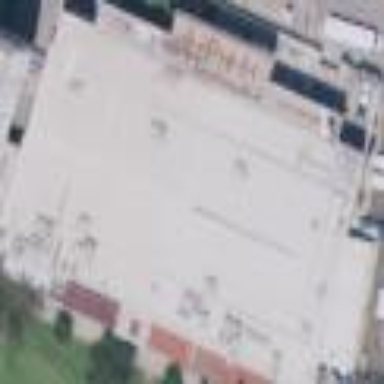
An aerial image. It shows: Commercial building.